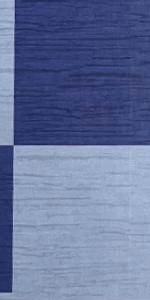
Label: Empty